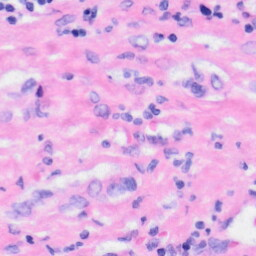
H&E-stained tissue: Liver